Field crop: maize
Growth stage: 2
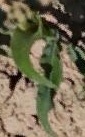
Species: maize